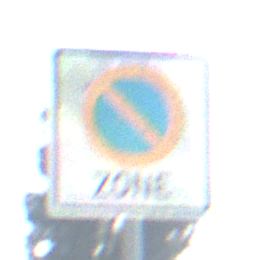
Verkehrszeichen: BeginnEingeschraenktesHalteverbotZone
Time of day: Midday
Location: Outdoor (Nature)
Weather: Clear
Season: NotSpecified
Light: Natural